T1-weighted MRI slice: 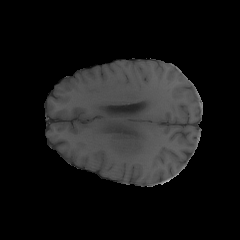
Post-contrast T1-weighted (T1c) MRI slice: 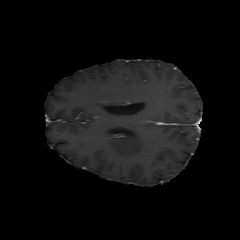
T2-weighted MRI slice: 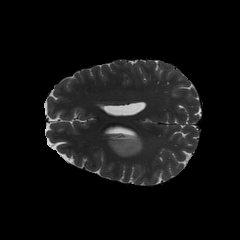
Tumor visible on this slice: yes